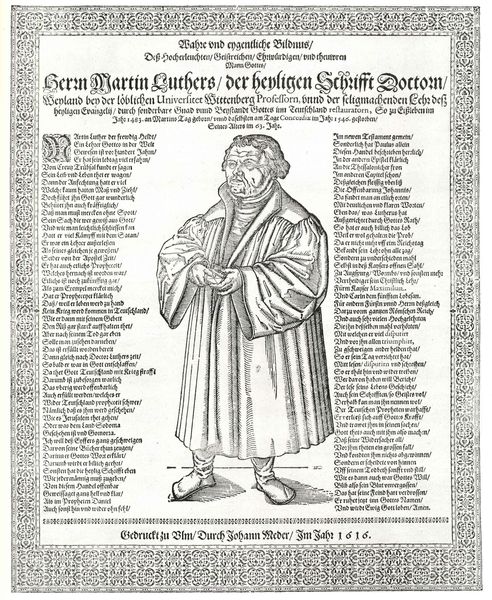
Titel: Wahre vnd eygentliche Bildnus/Deß...Herrn Martin Luthers
Institution: (Seriendruck)
Schlagwörter: hand, kopf, mann, schatten, umhang, weiß, frisur, grau, haar, schwarz, stirn, zeichnung, ornament, bart, arme, augen, bibel, falten, halten, kragen, lang, mensch, neues testament, rahmen, sehen, stehen, ärmel, bild, bildnis, hände, portrait, porträt, boden, gewand, haare, kutte, mantel, stehend, blatt, locken, renaissance, füße, holzschnitt, schrift, papier, rahmung, schuhe, grafik, graphik, spalten, inschrift, dekor, ornamente, verzierung, deutsch, faltenwurf, fett, buch, druck, druckgraphik, schnitt, schwarz-weiß, druckgrafik, holzstich, stich, titel, seite, illustration, text, buchstaben, beschriftung, initiale, überschrift, titelblatt, stiefel, buchdruck, verziert, halbprofil, runzeln, mönch, luther, gelehrter, hänge, zeilen, kupferstich, fraktur, letter, lettern, flugblatt, abbildung, doktor, zeile, latein, lateinisch, schwrz, ulm, martin, flugschrift, schühe, spalte, gesucht, majuskel, martin luther, seriendruck, ornamentband, thesen, einblattholzschnitt, altedeutsch, lutter, reim, schwarzweißs, 1616, text-bild-verhältnis, buxchseite, druckgrahik